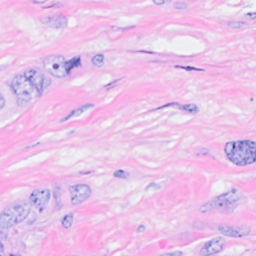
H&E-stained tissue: Breast